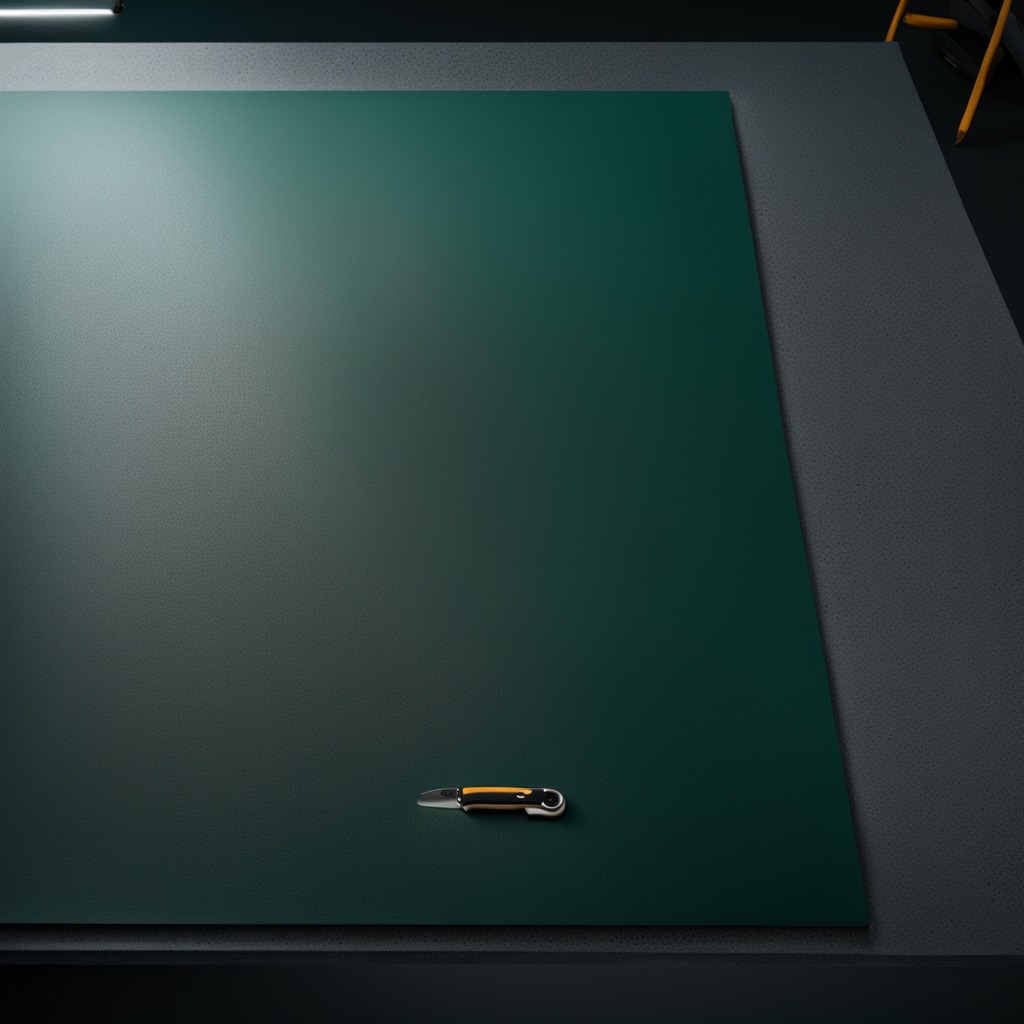
A utility knife lies on the green rubber mat inside a workshop at night.